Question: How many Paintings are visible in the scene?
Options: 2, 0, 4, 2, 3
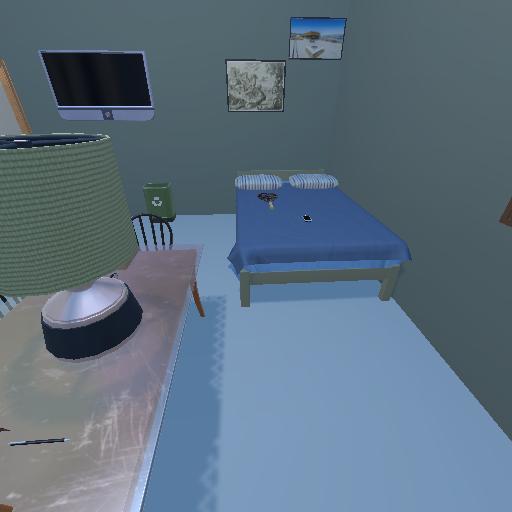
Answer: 2